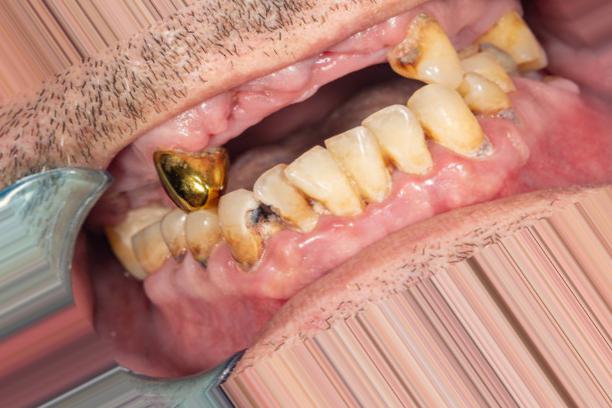
Condition: Caries